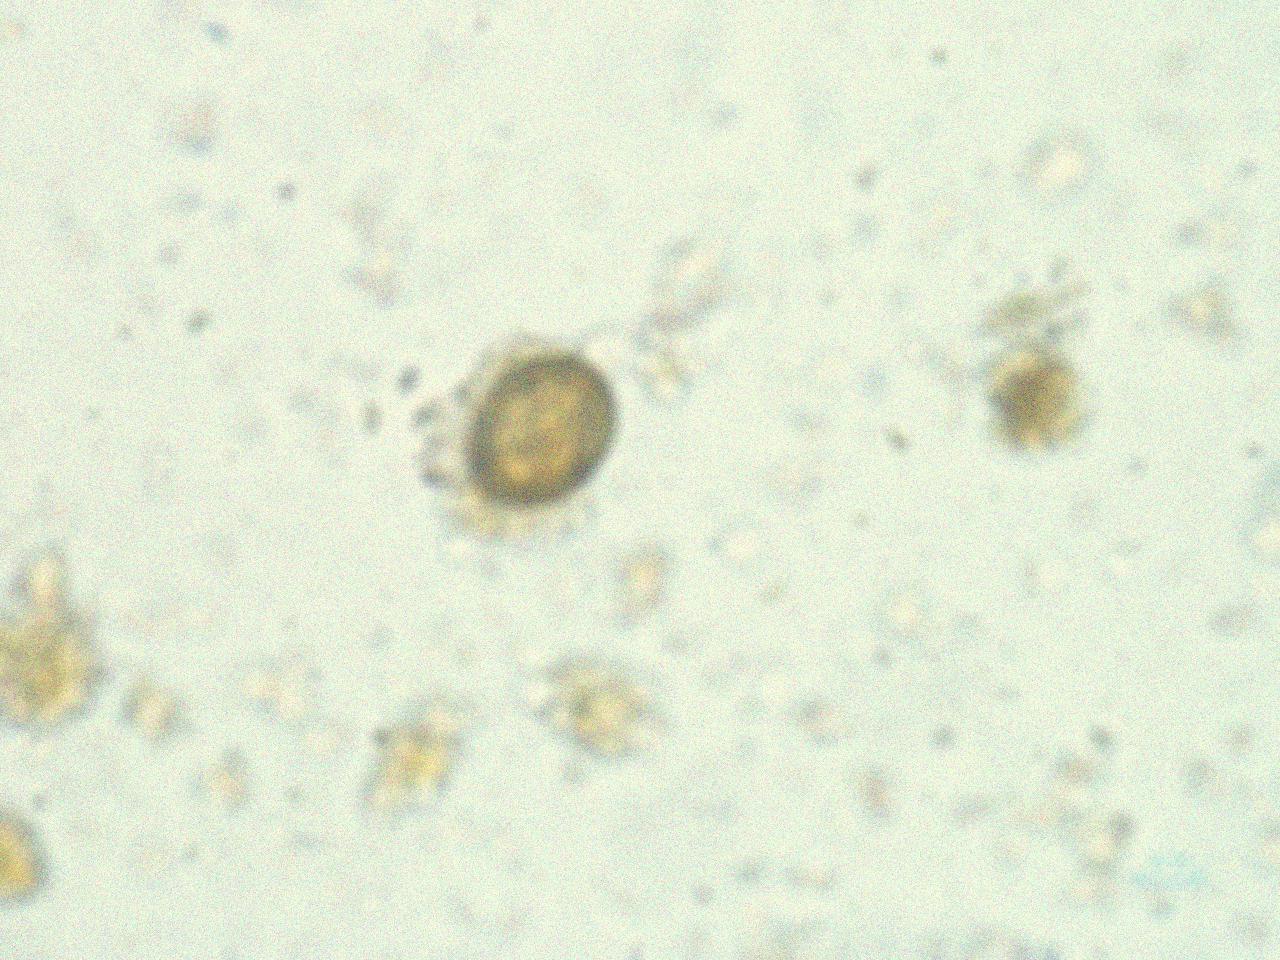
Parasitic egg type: Taenia spp. egg